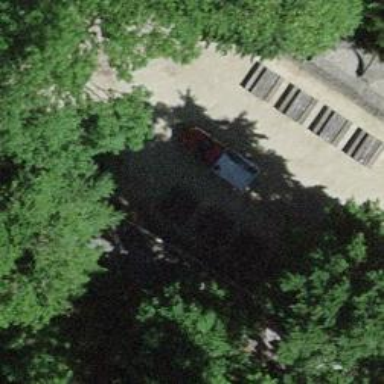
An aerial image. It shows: Picnic table located in leisure land area.